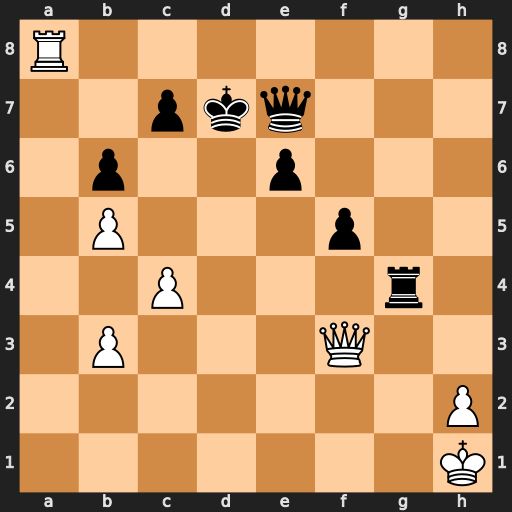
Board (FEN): R7/2pkq3/1p2p3/1P3p2/2P3r1/1P3Q2/7P/7K
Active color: w
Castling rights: -
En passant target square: -
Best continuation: Qc6#